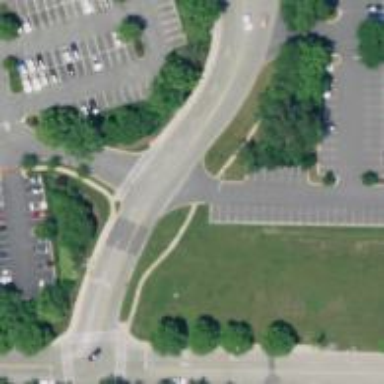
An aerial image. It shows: Marked crossing on the road.